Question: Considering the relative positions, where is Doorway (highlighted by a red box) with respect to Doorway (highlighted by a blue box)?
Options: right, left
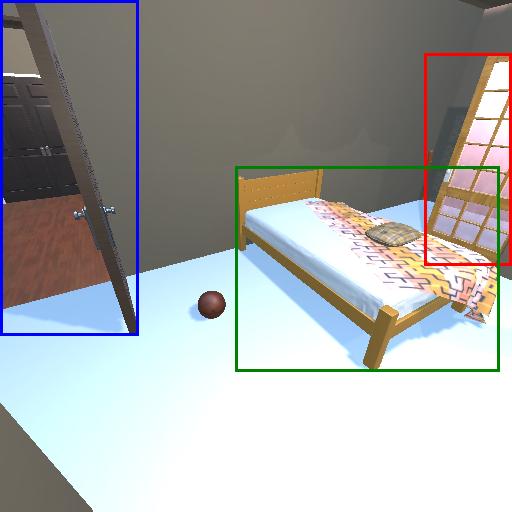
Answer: right